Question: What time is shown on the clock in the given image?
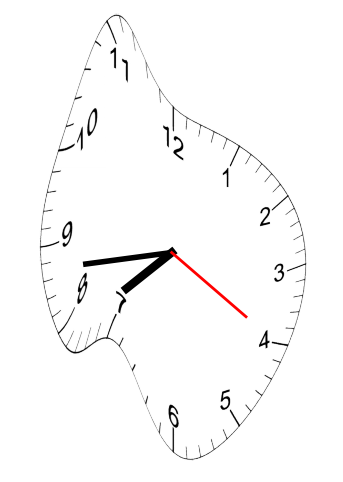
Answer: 07:43:20